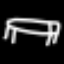
Label: bed